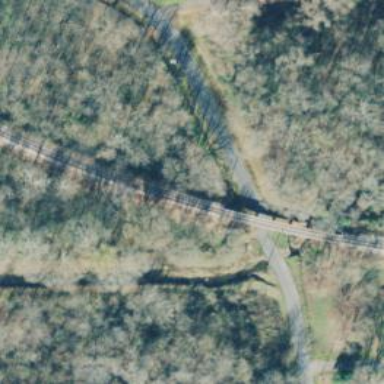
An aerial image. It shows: Railway bridge.